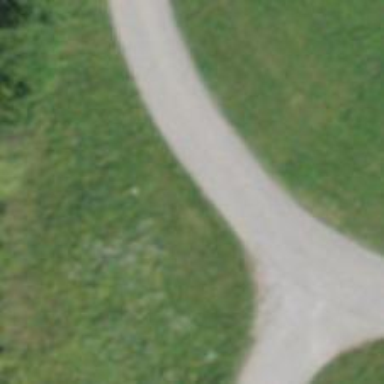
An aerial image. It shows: Unclassified road.